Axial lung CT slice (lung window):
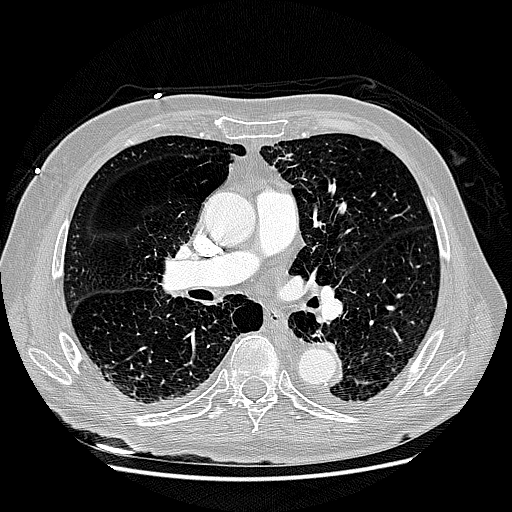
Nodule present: no